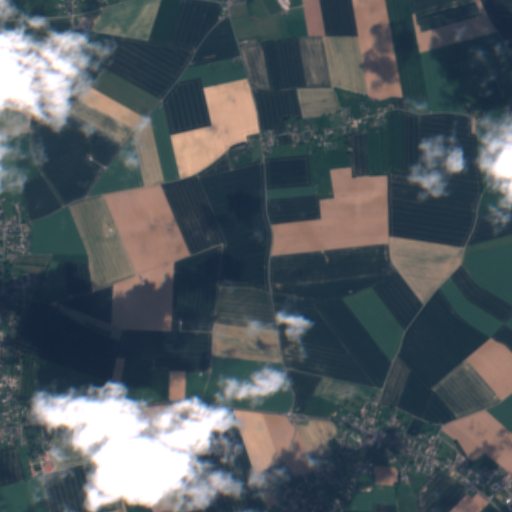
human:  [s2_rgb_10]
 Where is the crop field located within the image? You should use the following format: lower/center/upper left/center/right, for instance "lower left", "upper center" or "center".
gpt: There is no crop field in the image.